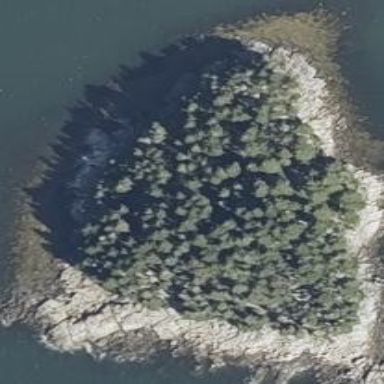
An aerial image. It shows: Island with natural coastline.